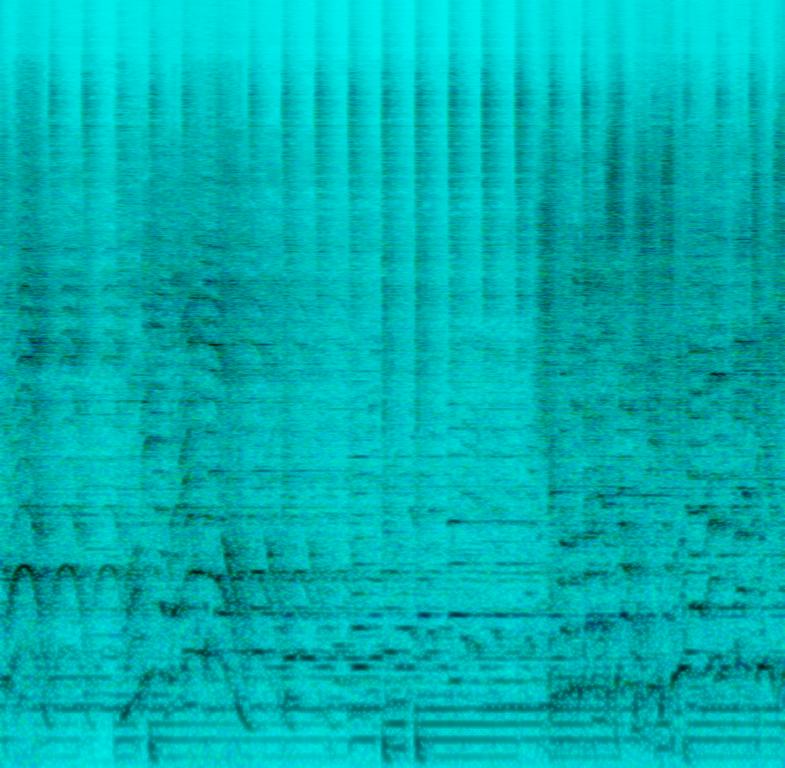
A male singer sings this passionate vocal. The song is medium tempo with a groovy bass line, steady drumming rhythm and a violin playing a solo. The song is a live performance by a folk singer. The song has a bad audio quality issue.